Field crop: tomato
Growth stage: 1
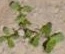
Species: portulaca